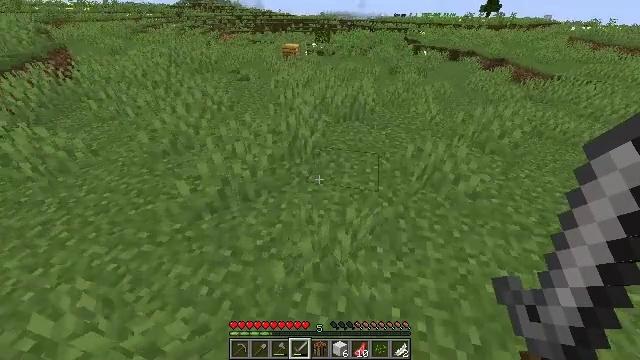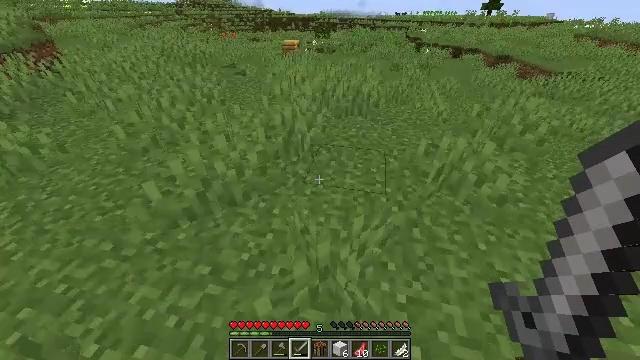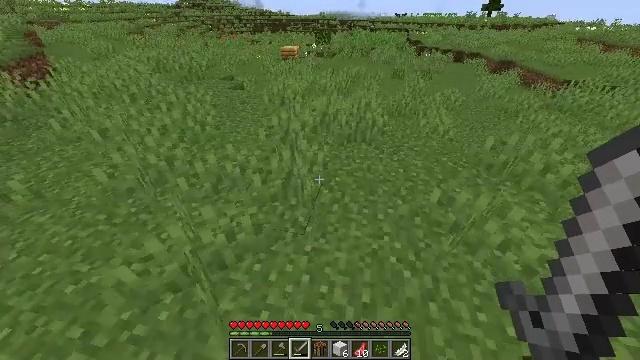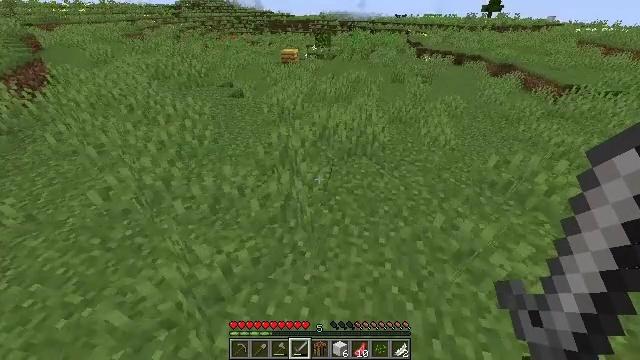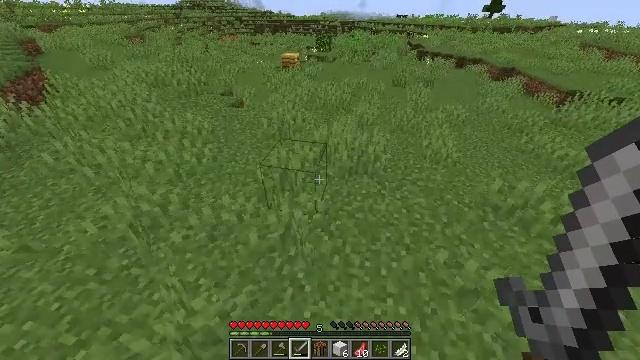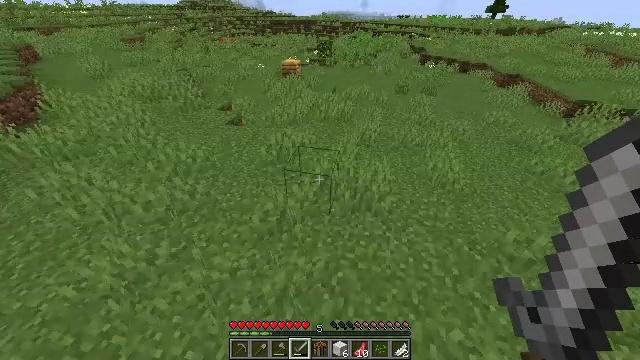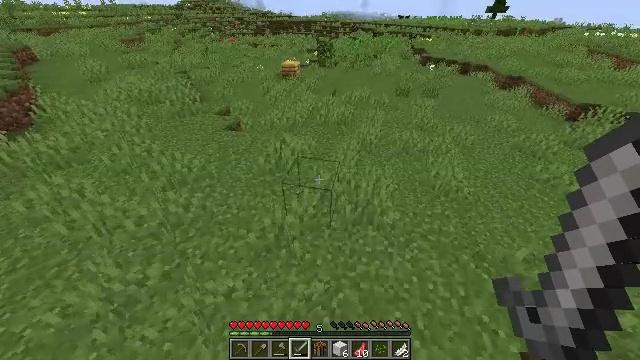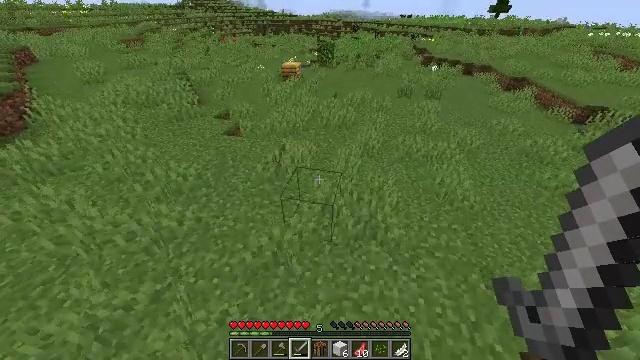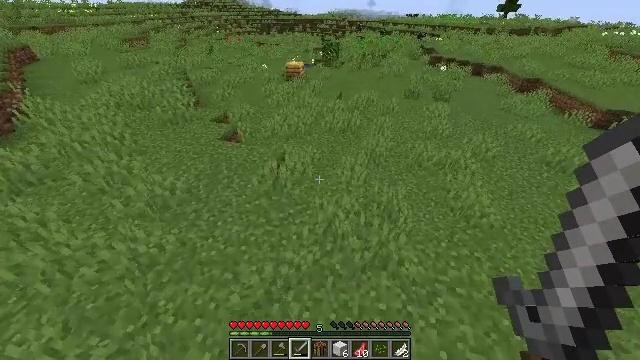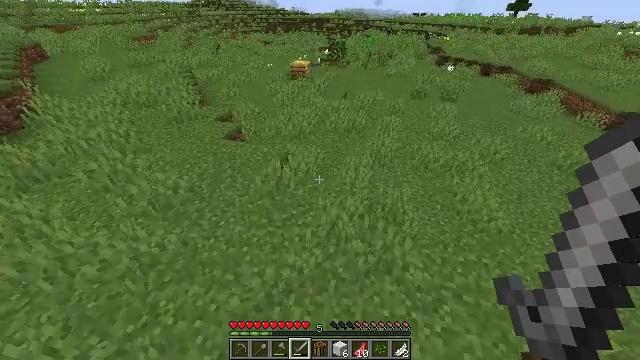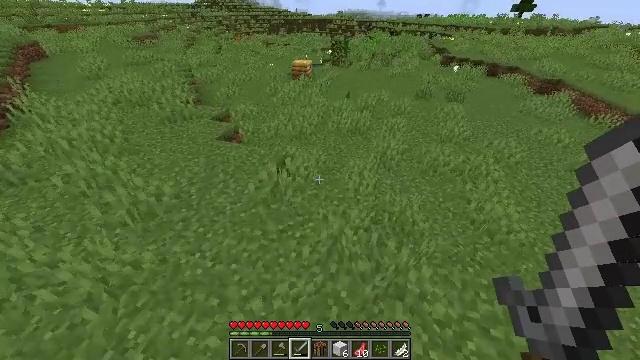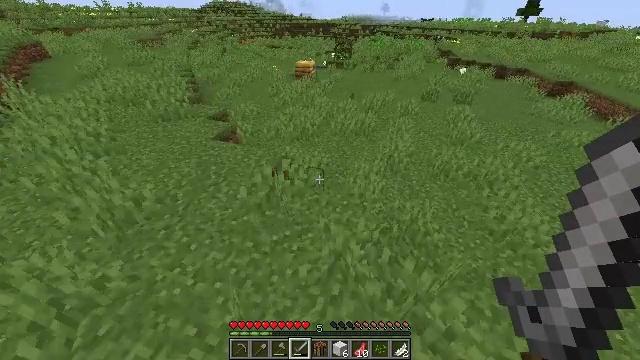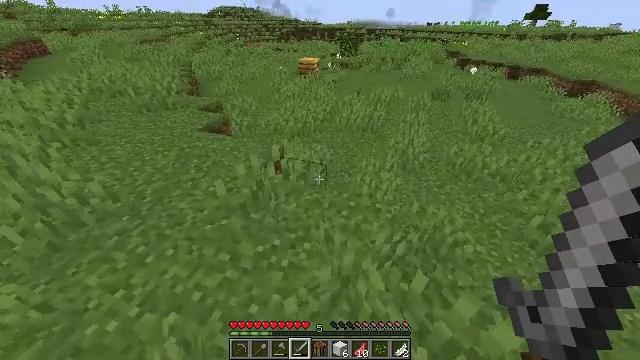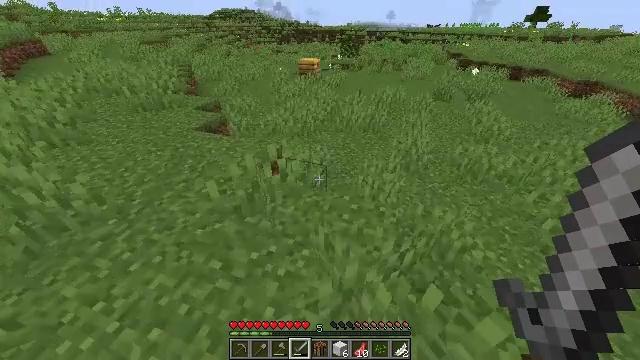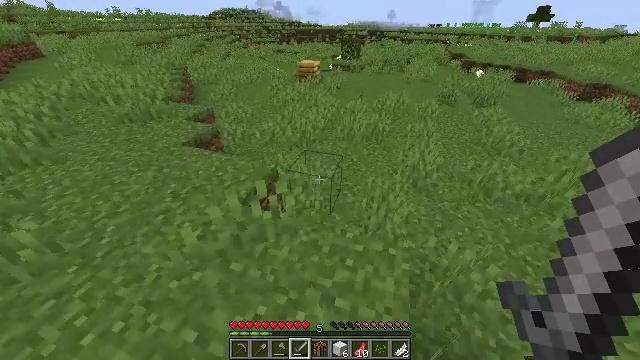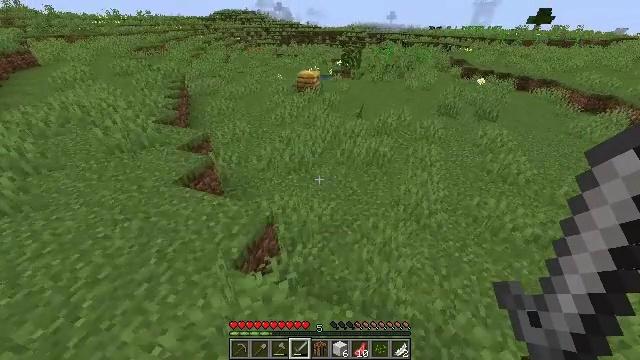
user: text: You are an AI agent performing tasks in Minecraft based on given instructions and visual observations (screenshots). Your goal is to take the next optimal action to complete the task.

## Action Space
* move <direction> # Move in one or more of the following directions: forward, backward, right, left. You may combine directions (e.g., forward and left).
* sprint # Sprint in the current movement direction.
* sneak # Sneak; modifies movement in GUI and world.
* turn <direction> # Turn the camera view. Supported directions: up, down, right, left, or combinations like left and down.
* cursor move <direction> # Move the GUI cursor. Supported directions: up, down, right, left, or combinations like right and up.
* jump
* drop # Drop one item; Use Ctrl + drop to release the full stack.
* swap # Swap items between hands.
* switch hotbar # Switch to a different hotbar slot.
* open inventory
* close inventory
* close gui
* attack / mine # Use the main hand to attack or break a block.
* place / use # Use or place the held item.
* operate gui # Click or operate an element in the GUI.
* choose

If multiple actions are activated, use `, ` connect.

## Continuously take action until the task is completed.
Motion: motion action
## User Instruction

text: Obtain a bee nest using a tool.
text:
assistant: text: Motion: move forward, sprint, jump
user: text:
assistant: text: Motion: move forward, sprint, jump
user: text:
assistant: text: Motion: move forward, sprint, jump
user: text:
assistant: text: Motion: move forward, sprint, jump
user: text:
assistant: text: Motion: move forward, sprint, jump
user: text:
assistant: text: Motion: move forward, sprint, jump
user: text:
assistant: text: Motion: move forward, sprint, jump
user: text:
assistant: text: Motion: move forward, sprint, turn left, jump
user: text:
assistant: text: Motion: move forward, sprint, turn left, jump
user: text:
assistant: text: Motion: move forward, sprint, jump
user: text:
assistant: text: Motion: move forward, sprint, jump
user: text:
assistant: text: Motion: move forward, sprint, turn left and up, jump
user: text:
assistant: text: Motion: move forward, sprint, jump
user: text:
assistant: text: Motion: move forward, sprint, jump
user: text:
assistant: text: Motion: move forward, sprint, jump
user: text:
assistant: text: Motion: move forward, sprint, jump
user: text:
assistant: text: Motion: move forward, sprint, jump
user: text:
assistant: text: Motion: move forward, sprint, jump
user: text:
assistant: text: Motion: move forward, sprint, jump
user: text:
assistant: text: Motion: move forward, sprint, jump
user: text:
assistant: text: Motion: move forward
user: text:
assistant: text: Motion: move forward
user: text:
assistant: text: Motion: move forward
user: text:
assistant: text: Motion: move forward, turn up
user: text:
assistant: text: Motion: move forward, switch to hotbar 1
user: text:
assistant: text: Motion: move forward, turn up, switch to hotbar 1
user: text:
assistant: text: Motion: move forward, turn up, switch to hotbar 1
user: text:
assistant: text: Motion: move forward, switch to hotbar 1
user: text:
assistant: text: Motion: move forward, switch to hotbar 1
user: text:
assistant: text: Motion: move forward